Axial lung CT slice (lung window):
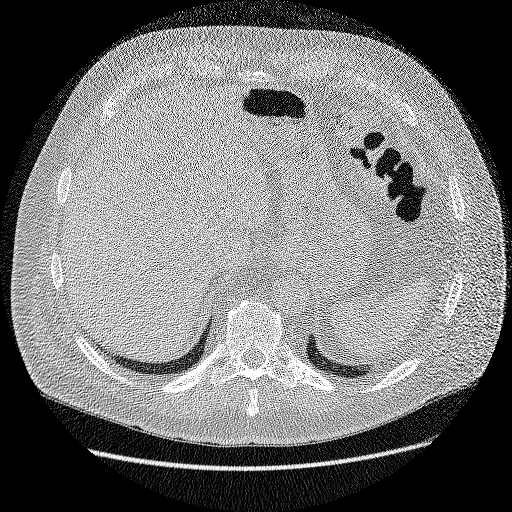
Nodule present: no